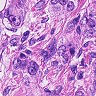
Metastatic tissue present: yes